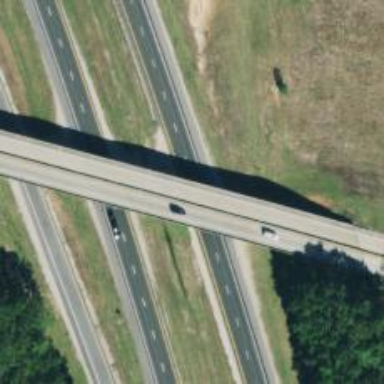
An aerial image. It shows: Viaduct bridge on motorway.